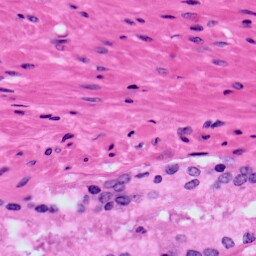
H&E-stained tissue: Prostate